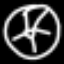
Label: clock